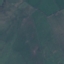
Land use / land cover: Pasture